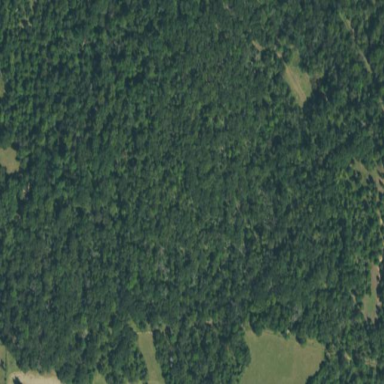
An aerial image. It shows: Deciduous broadleaved woodland.